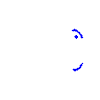
Particle: proton